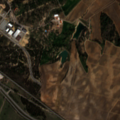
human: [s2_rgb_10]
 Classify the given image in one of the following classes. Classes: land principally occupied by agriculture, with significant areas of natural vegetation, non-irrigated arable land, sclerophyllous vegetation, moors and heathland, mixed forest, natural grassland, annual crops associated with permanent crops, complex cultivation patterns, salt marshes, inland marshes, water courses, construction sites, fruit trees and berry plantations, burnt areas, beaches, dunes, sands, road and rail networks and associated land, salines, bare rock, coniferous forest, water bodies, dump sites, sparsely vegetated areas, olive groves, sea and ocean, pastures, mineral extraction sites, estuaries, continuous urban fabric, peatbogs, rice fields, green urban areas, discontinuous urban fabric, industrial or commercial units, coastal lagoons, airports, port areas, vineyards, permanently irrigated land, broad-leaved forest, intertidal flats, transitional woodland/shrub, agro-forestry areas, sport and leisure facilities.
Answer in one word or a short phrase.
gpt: industrial or commercial units, non-irrigated arable land, vineyards, olive groves, agro-forestry areas, broad-leaved forest